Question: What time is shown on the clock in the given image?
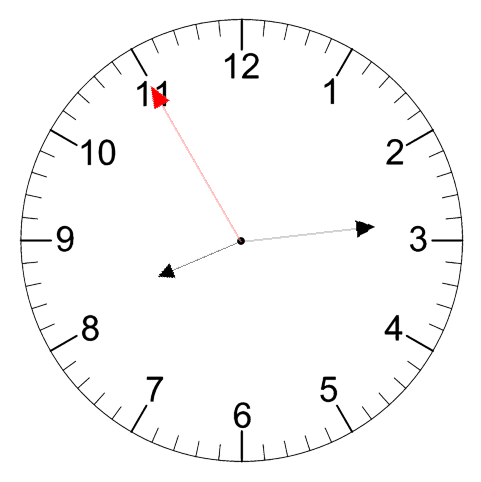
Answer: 08:13:55